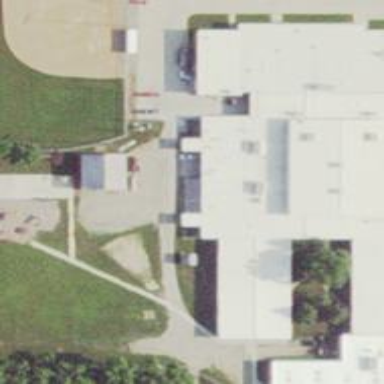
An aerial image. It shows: School building.